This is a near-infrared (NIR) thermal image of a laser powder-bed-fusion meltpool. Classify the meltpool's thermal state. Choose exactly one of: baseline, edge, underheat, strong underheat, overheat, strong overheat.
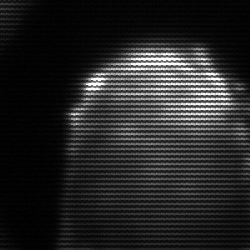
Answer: edge